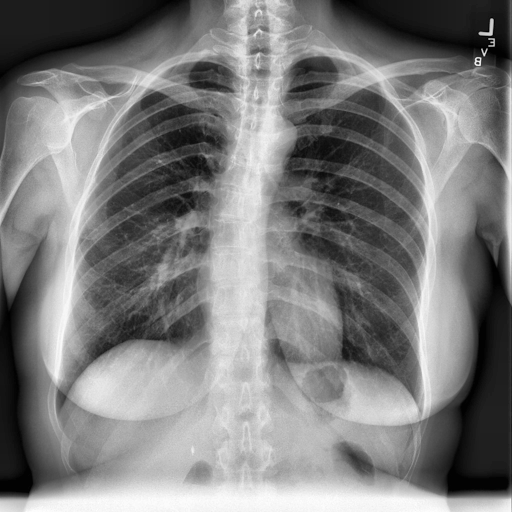
Finding: NORMAL